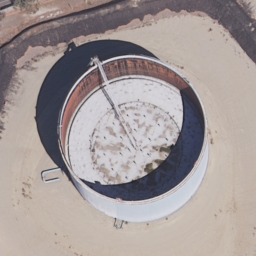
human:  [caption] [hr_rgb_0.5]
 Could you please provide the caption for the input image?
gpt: There is a white round storage tank on the sands .

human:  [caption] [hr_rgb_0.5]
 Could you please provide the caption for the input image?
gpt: There is a white big storage tank on the sands .

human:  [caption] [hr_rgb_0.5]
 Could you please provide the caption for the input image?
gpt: A white round storage tank is on the sands .

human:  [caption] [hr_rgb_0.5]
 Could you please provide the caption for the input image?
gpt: There is a white reservoir on the beach.

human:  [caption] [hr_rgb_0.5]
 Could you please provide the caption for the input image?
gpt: There is a white tank on the beach.